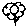
Label: flower